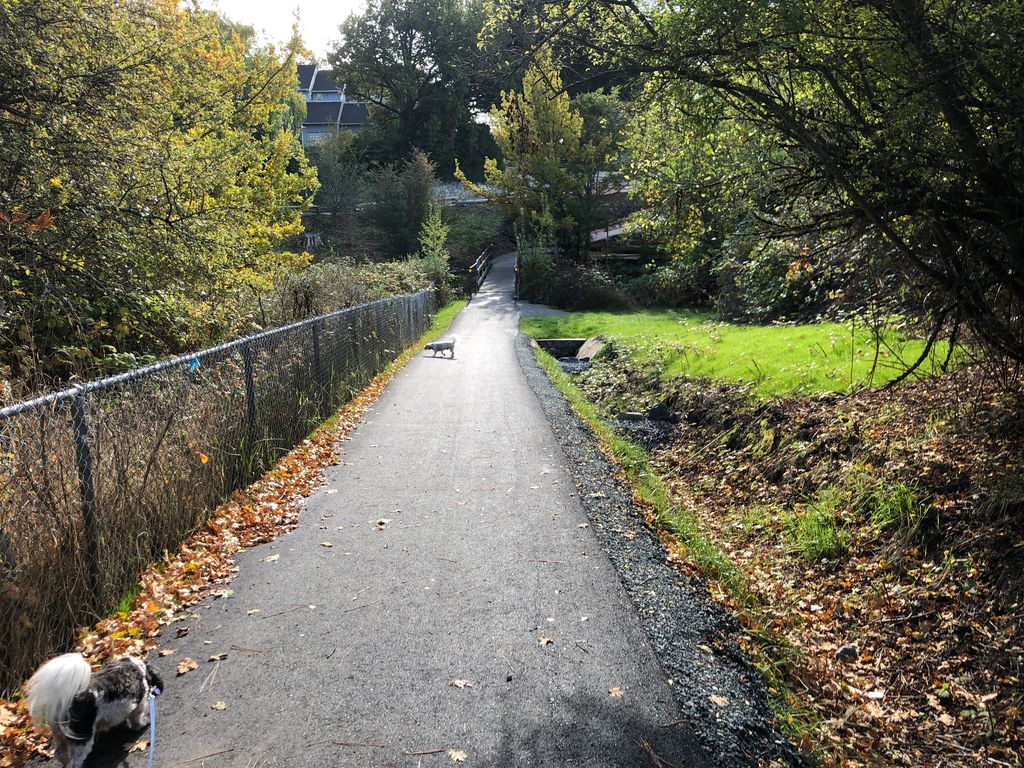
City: victoria